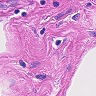
Metastatic tissue present: no